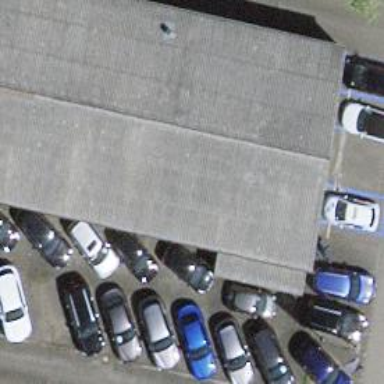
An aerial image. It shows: Car shop.